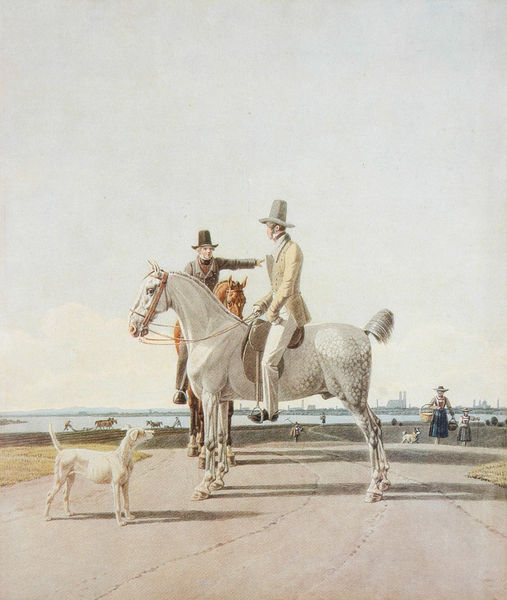
Titel: Zwei Reiter vor München
Künstler: Wilhelm von Kobell
Standort: Schweinfurt
Institution: Sammlung Georg Schäfer
Schlagwörter: blau, hand, himmel, mann, meer, schatten, wasser, weiß, wolken, aquarell, bäume, fluss, frauen, gelb, landschaft, menschen, sand, see, stadt, ufer, braun, finger, frau, grau, hell, hintergrund, hut, hüte, kleid, licht, männer, orange, pastell, profil, reden, schwarz, strasse, zeichnung, hund, hunde, rot, tier, tiere, weg, wiese, gespräch, herren, zylinder, anzug, jacke, falten, stehen, weit, herr, öl, feld, ferne, horizont, häuser, kühe, vieh, weite, flach, gewässer, kirche, insel, gewand, stehend, adel, kind, klassizismus, mutter, england, alltag, genre, pferd, pferde, reiter, ausritt, mähne, reiten, sattel, schwanz, schweif, zaumzeug, zügel, küste, magd, seitlich, strand, papier, ansicht, acker, furchen, körbe, grafik, nebel, tag, silhouette, hafen, romantik, korb, zeigen, bauer, skyline, bucht, kirchen, laviert, gentleman, türme, münchen, dom, spaziergang, stich, hässlich, einkaufen, koloriert, einkauf, schimmel, trense, gestus, fuchs, seitenprofil, jagdhund, windhund, isar, ross, dressiert, dressur, begegnung, industrialisierung, anzu, landwirtschaft, brauner, leicht, kin, treu, edelmann, deuten, rösser, pflug, bügel, frauenkirche, zylinderhut, einkaufskorb, kandarre, kobell, apfelschimmel, reier, freunde, an der hand, coupiert, disput zu pferde, gentry, horozont, hute, waasser, shcimmel, wen, strandt